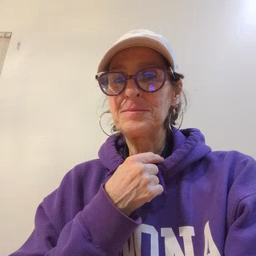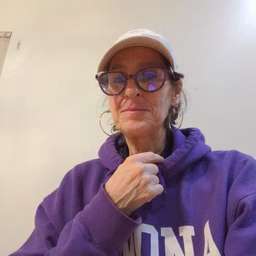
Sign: mouth